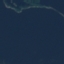
Land use / land cover class: SeaLake